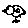
Label: bird